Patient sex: M
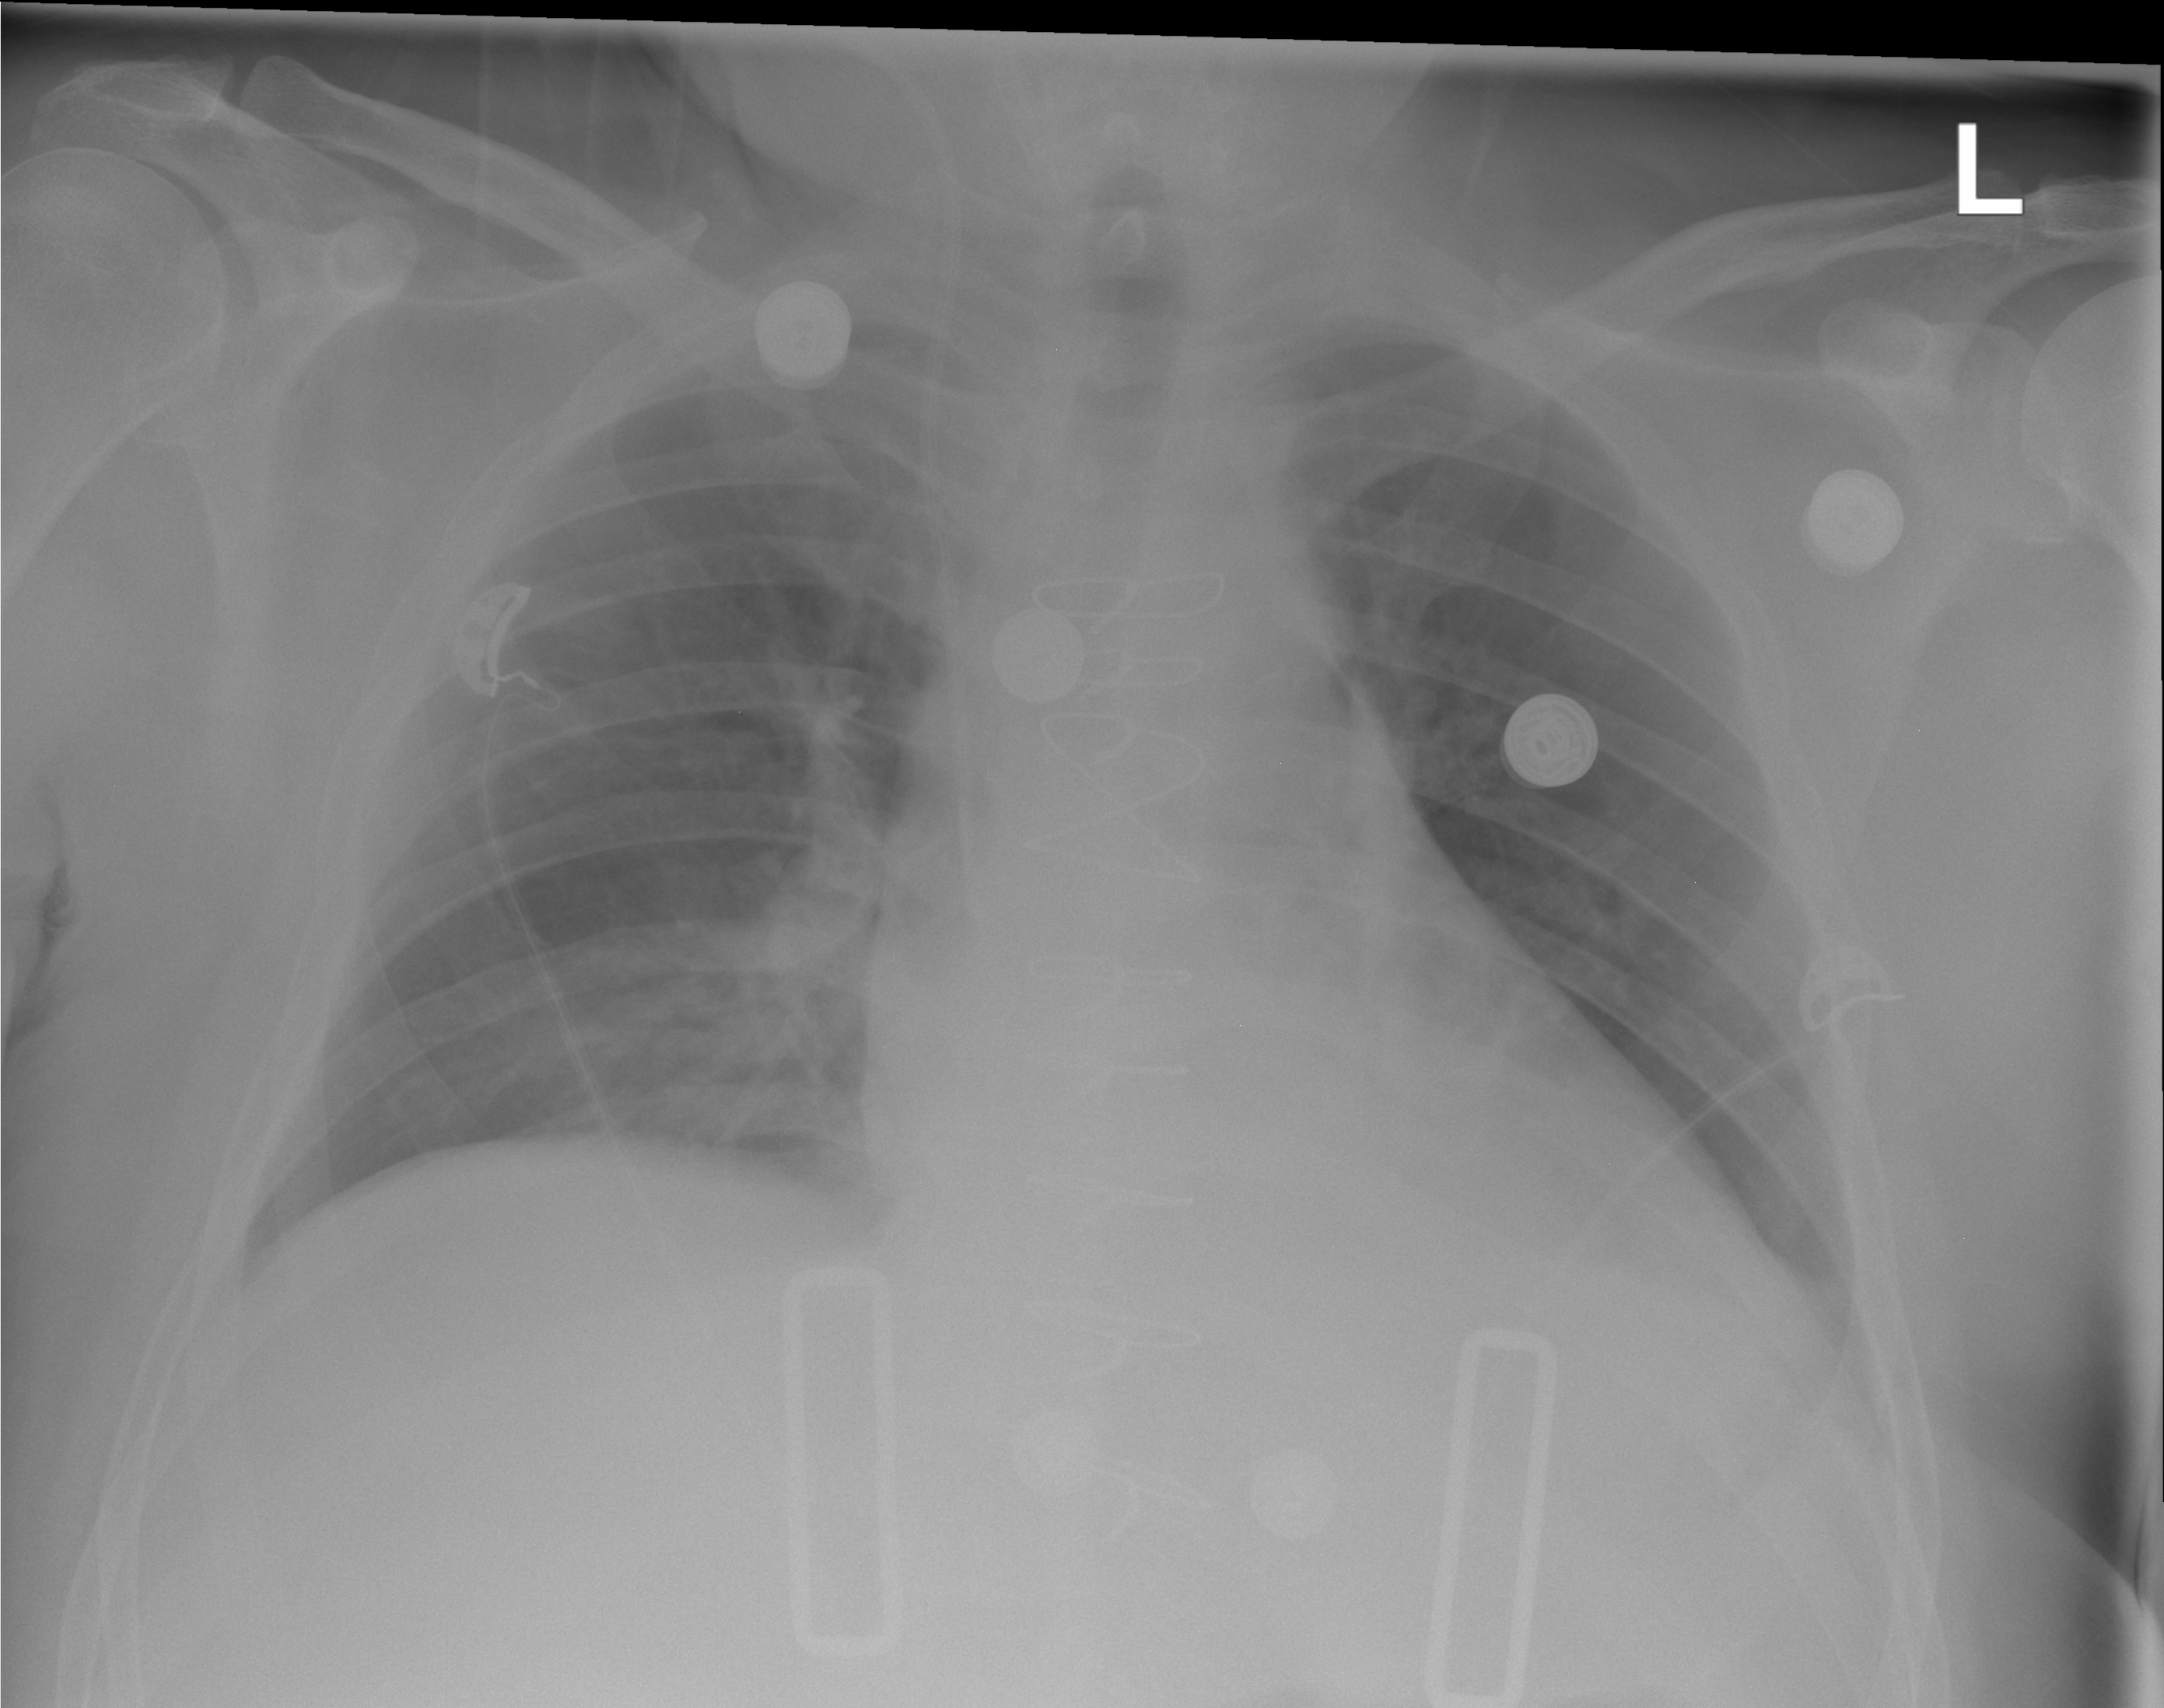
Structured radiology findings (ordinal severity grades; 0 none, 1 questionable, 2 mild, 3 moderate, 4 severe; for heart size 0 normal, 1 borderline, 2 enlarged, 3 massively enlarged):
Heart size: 2
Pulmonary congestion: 0
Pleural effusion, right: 0
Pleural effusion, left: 1
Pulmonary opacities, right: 0
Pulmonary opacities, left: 0
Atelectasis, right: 2
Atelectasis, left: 2